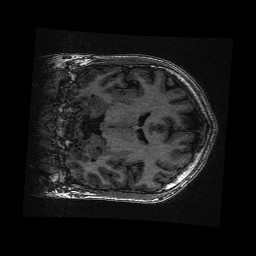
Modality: T1w
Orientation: coronal
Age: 29
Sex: male
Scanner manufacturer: ge
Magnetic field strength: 3 T
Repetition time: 0.008848 s
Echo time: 0.003544 s